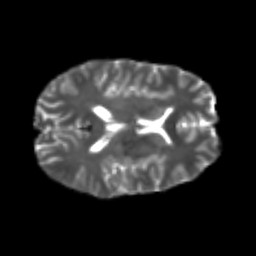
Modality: T2w
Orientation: axial
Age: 26
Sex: male
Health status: healthy
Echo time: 0.074 s